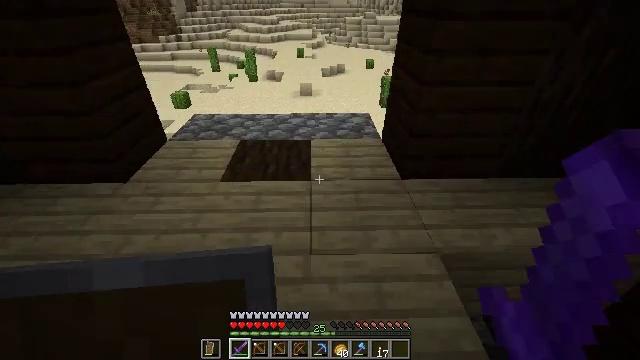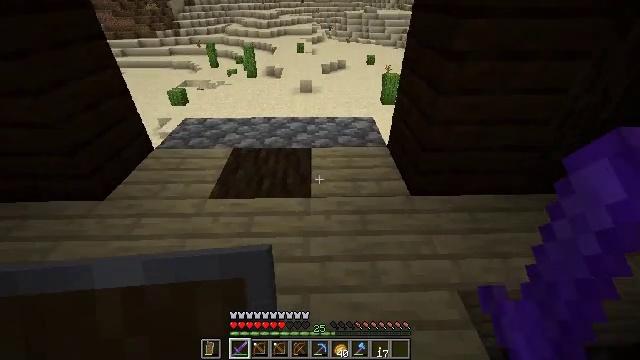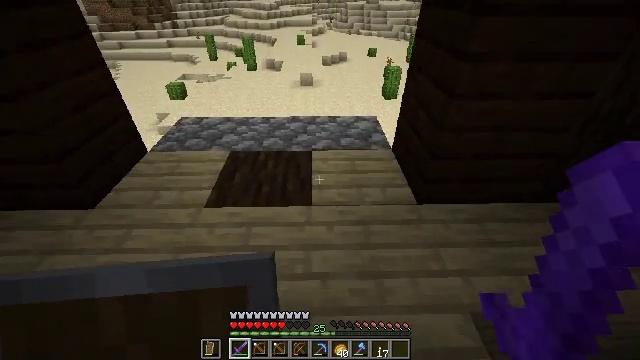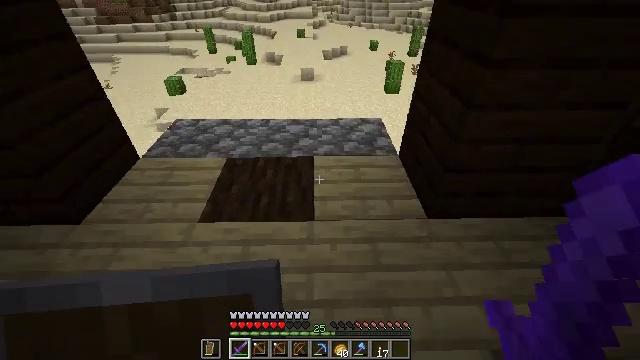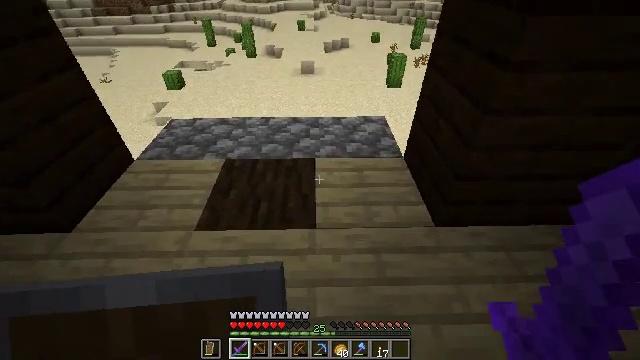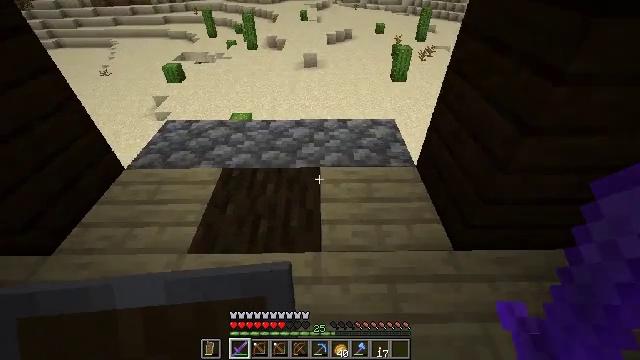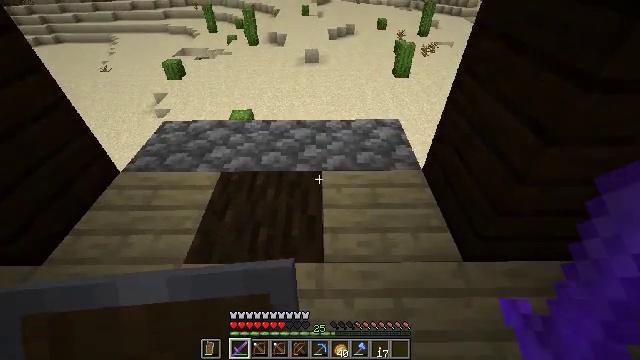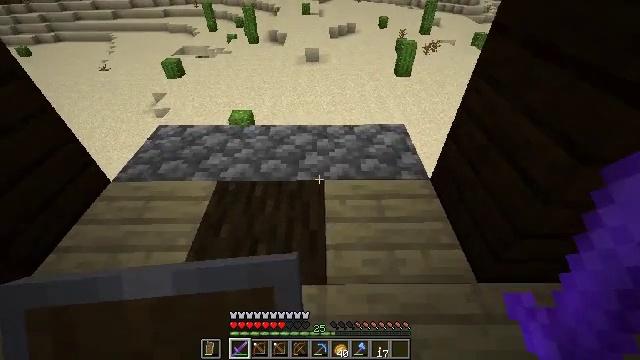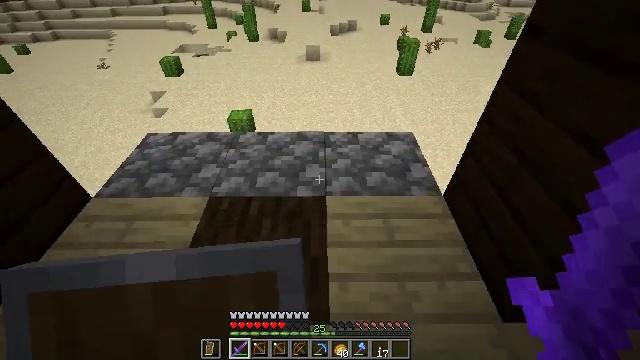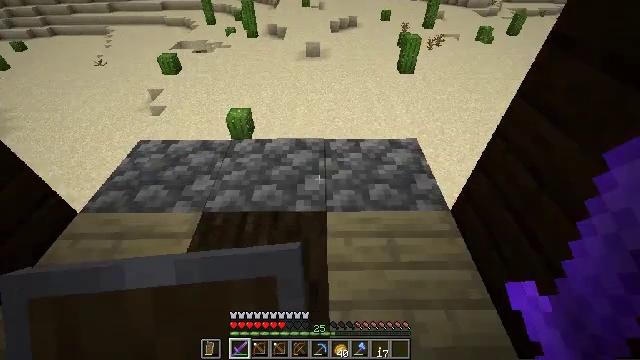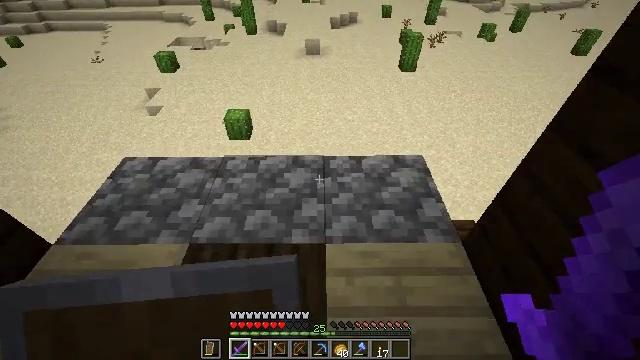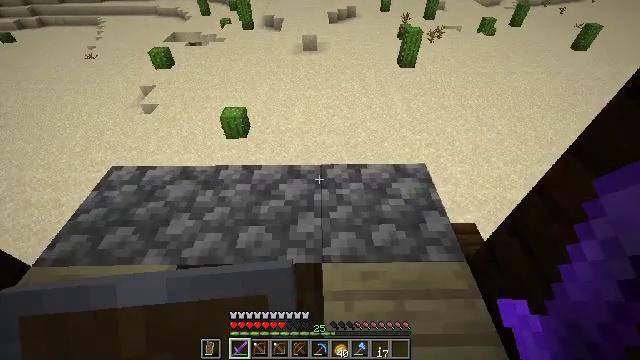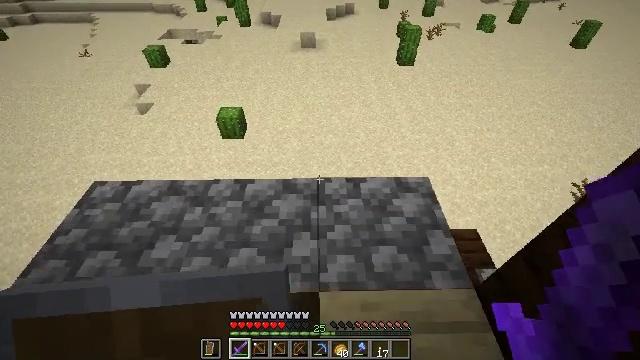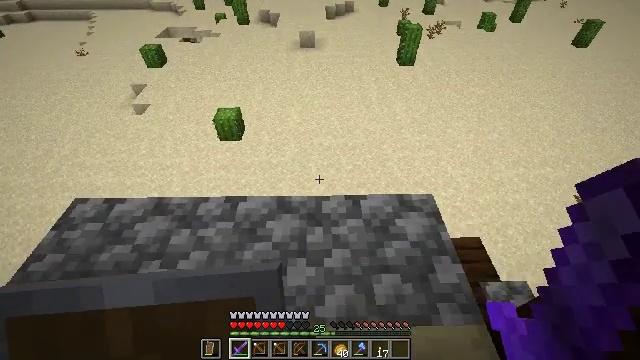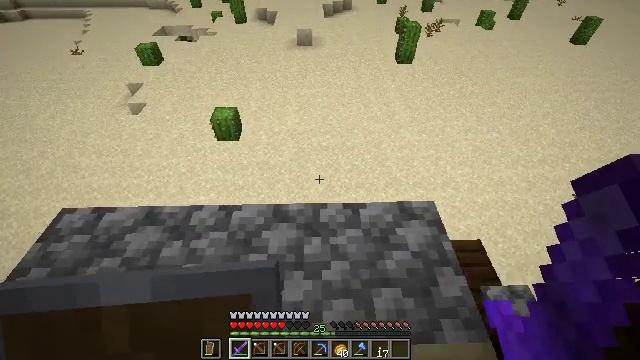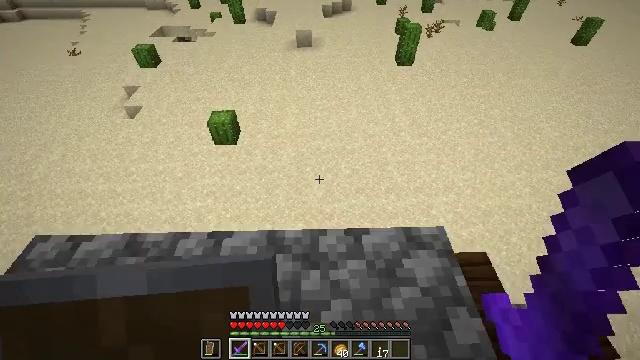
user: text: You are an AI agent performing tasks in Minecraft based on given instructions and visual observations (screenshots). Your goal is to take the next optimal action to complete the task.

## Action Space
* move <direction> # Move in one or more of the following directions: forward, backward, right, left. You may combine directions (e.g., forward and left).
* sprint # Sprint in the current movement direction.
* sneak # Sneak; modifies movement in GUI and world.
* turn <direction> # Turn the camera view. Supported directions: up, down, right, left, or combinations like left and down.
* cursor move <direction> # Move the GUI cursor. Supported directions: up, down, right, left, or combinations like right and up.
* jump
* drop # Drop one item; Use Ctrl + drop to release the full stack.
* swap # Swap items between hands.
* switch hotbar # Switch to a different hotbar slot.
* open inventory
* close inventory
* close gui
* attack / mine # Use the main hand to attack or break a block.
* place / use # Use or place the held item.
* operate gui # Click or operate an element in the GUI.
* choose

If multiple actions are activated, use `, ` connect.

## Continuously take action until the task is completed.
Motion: motion action
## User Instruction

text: Remove the white wall banner from its place.
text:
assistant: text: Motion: move forward
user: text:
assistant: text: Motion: move forward, turn down
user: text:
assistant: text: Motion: move forward, turn down
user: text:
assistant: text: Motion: move forward, turn down
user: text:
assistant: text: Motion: move forward, turn down
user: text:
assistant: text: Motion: move forward
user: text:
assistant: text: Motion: move forward
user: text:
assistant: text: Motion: move forward
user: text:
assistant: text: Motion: move forward
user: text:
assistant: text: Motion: move forward
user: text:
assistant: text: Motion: move forward
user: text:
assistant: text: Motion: move forward
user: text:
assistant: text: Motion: move forward
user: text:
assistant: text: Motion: move forward
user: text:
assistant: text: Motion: no_op
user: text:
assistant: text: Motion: no_op
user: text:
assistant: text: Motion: no_op
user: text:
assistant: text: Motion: no_op
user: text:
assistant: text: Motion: turn left and up
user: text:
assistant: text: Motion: sneak, turn left and up
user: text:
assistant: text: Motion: sneak, turn left and up
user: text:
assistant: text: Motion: sneak, turn left and up
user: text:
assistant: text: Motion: sneak, turn left and up
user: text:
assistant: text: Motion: sneak, turn left and up
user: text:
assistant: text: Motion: sneak, turn up
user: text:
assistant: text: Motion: sneak, turn up
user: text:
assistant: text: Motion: move right, sneak
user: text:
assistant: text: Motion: move right, sneak, turn up
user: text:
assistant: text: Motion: move right, sneak, turn left and up
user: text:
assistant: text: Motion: move right, sneak, turn left and up